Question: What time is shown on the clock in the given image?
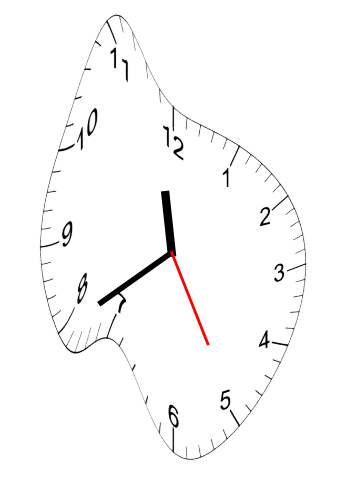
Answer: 11:39:25